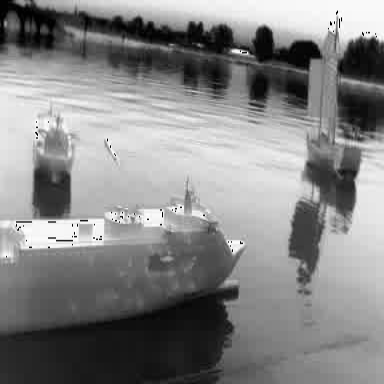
There are three objects shown in the infrared image, including a liner, a container_ship, and a sailboat.